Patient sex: M
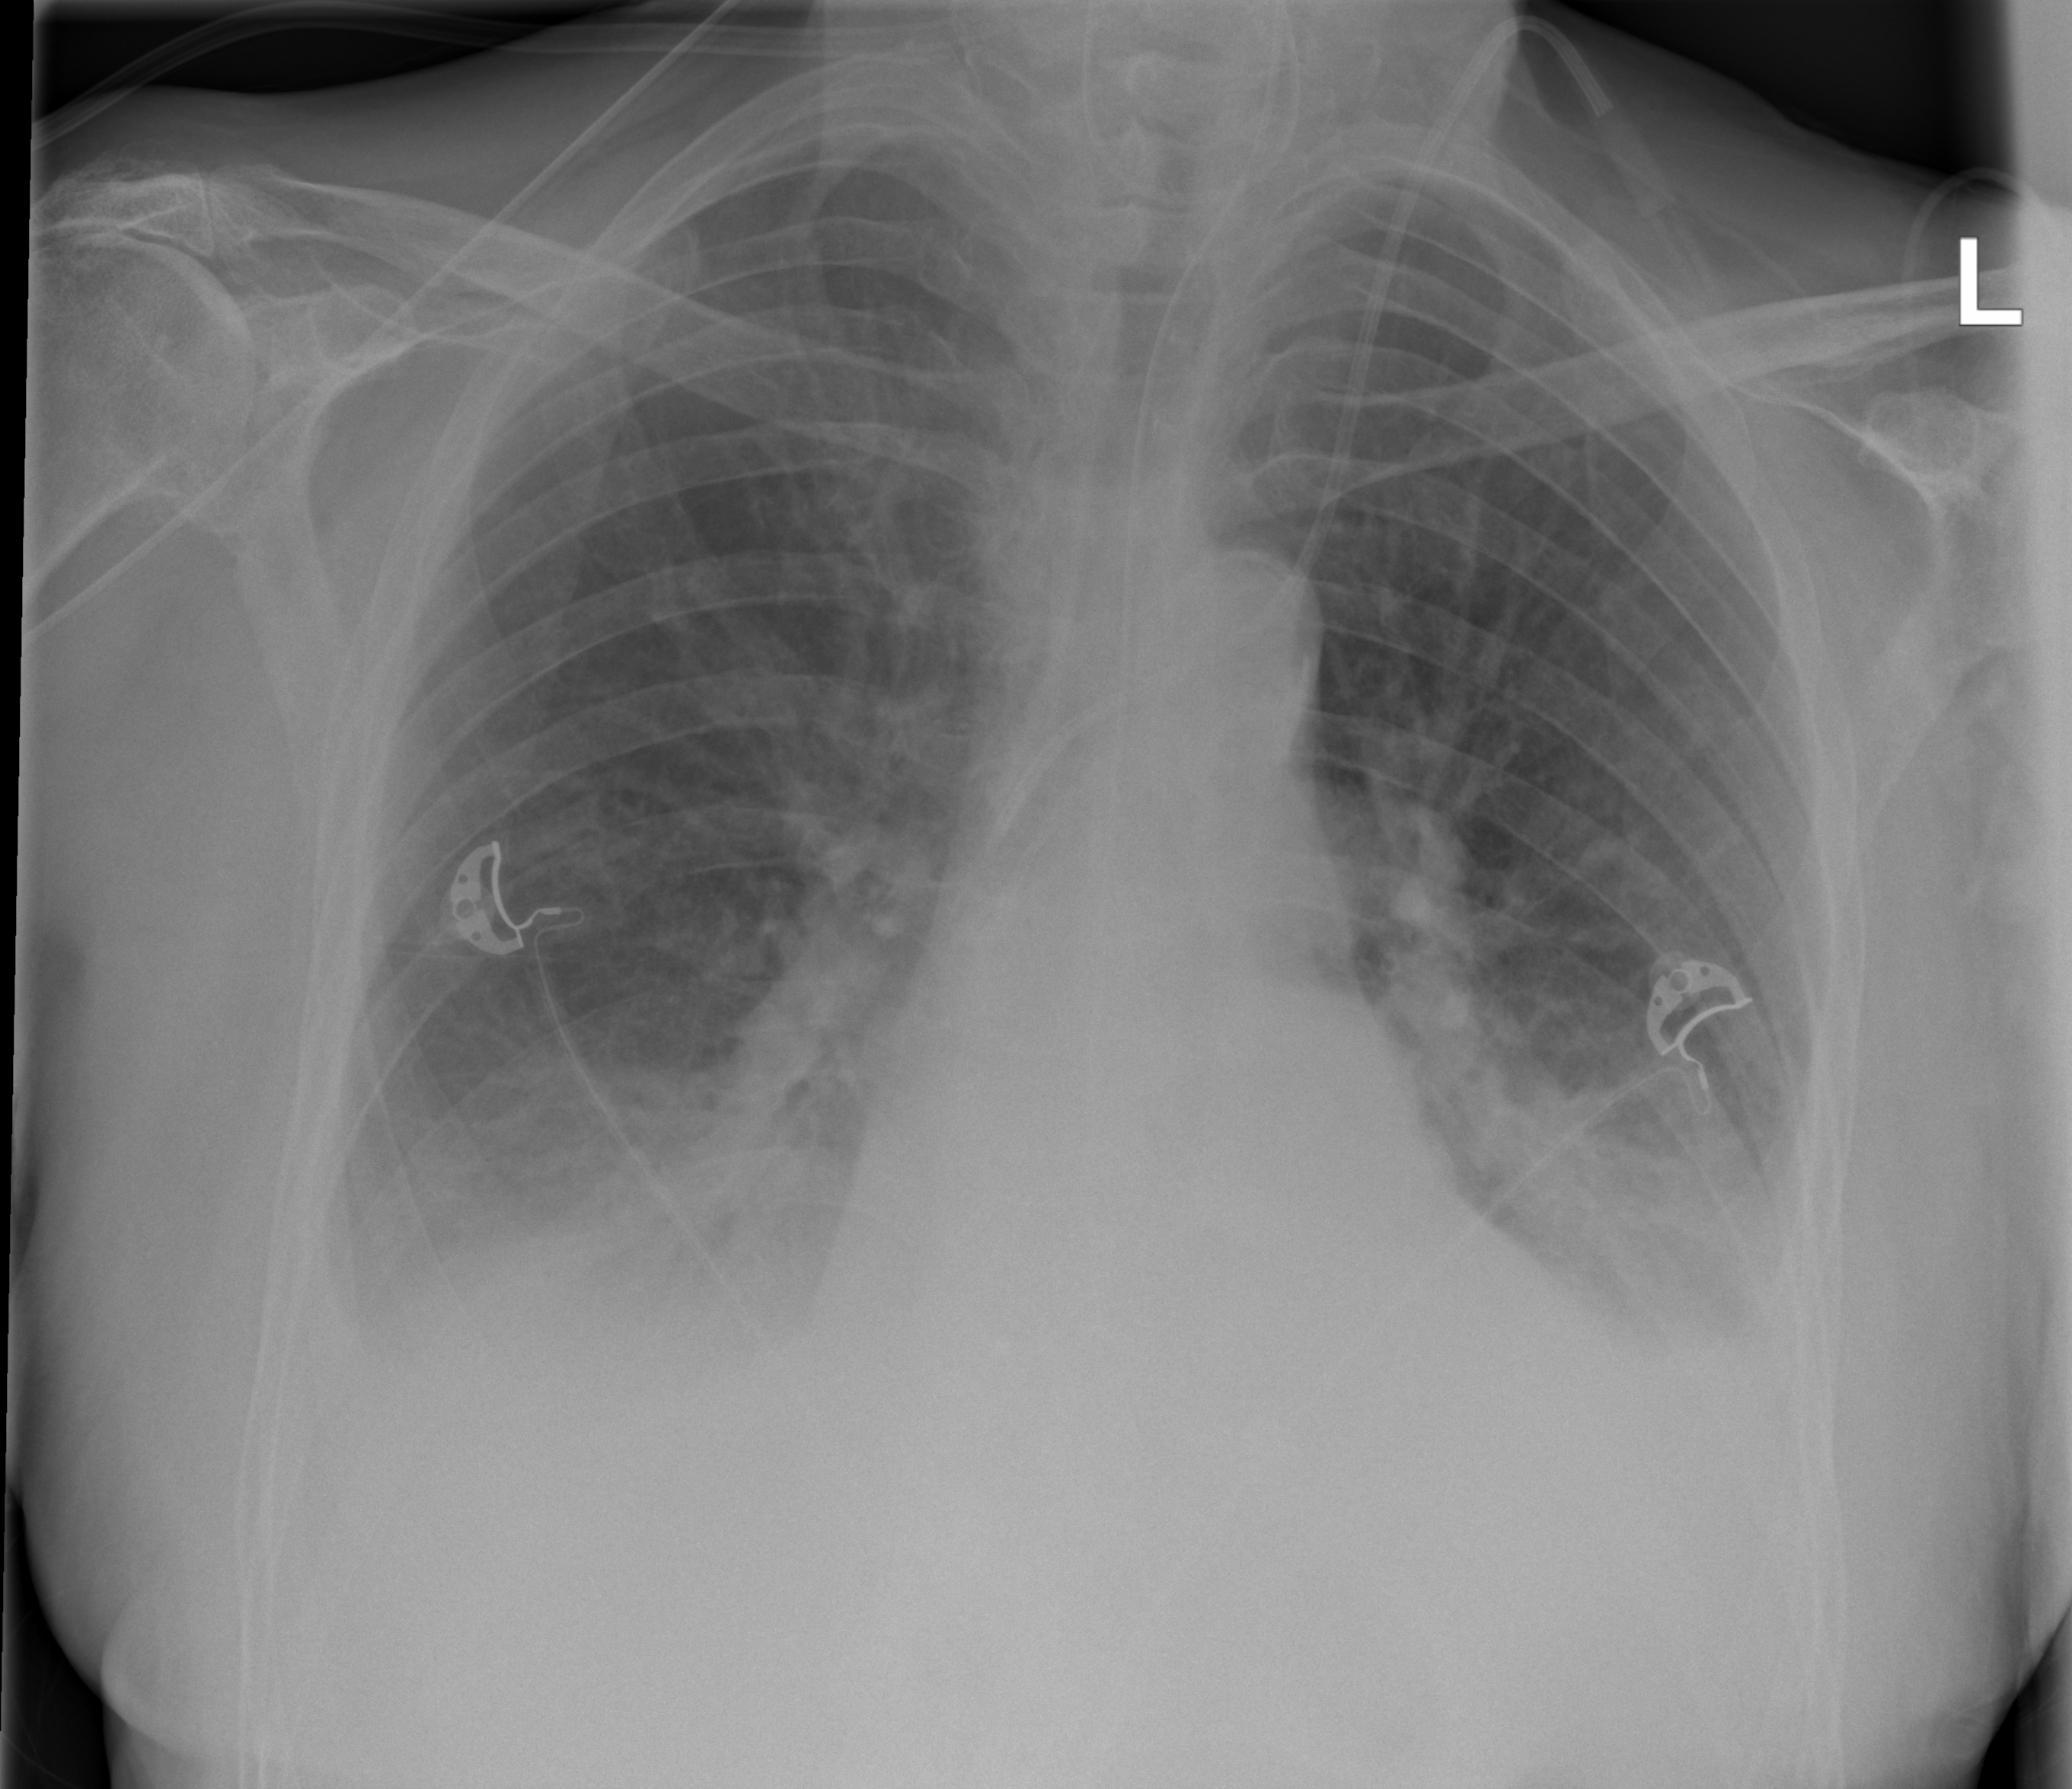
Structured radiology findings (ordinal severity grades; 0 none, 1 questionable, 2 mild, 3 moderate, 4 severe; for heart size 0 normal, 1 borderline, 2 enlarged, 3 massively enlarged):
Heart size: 1
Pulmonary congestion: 2
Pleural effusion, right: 2
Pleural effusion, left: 2
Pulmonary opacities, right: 2
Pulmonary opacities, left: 2
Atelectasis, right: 2
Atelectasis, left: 2